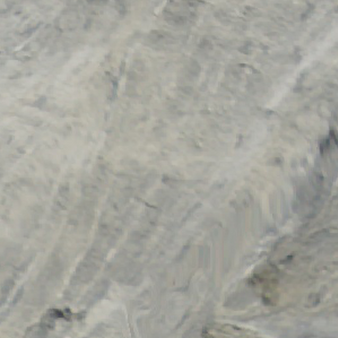
Label: other